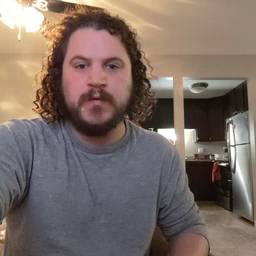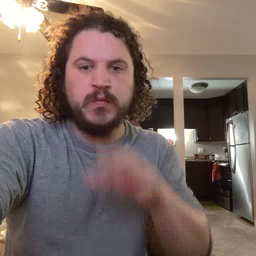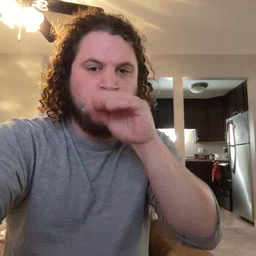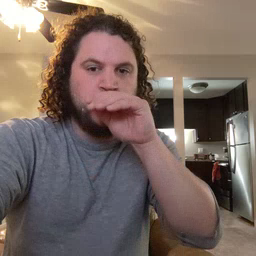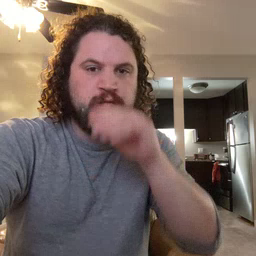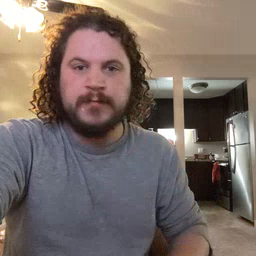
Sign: goose